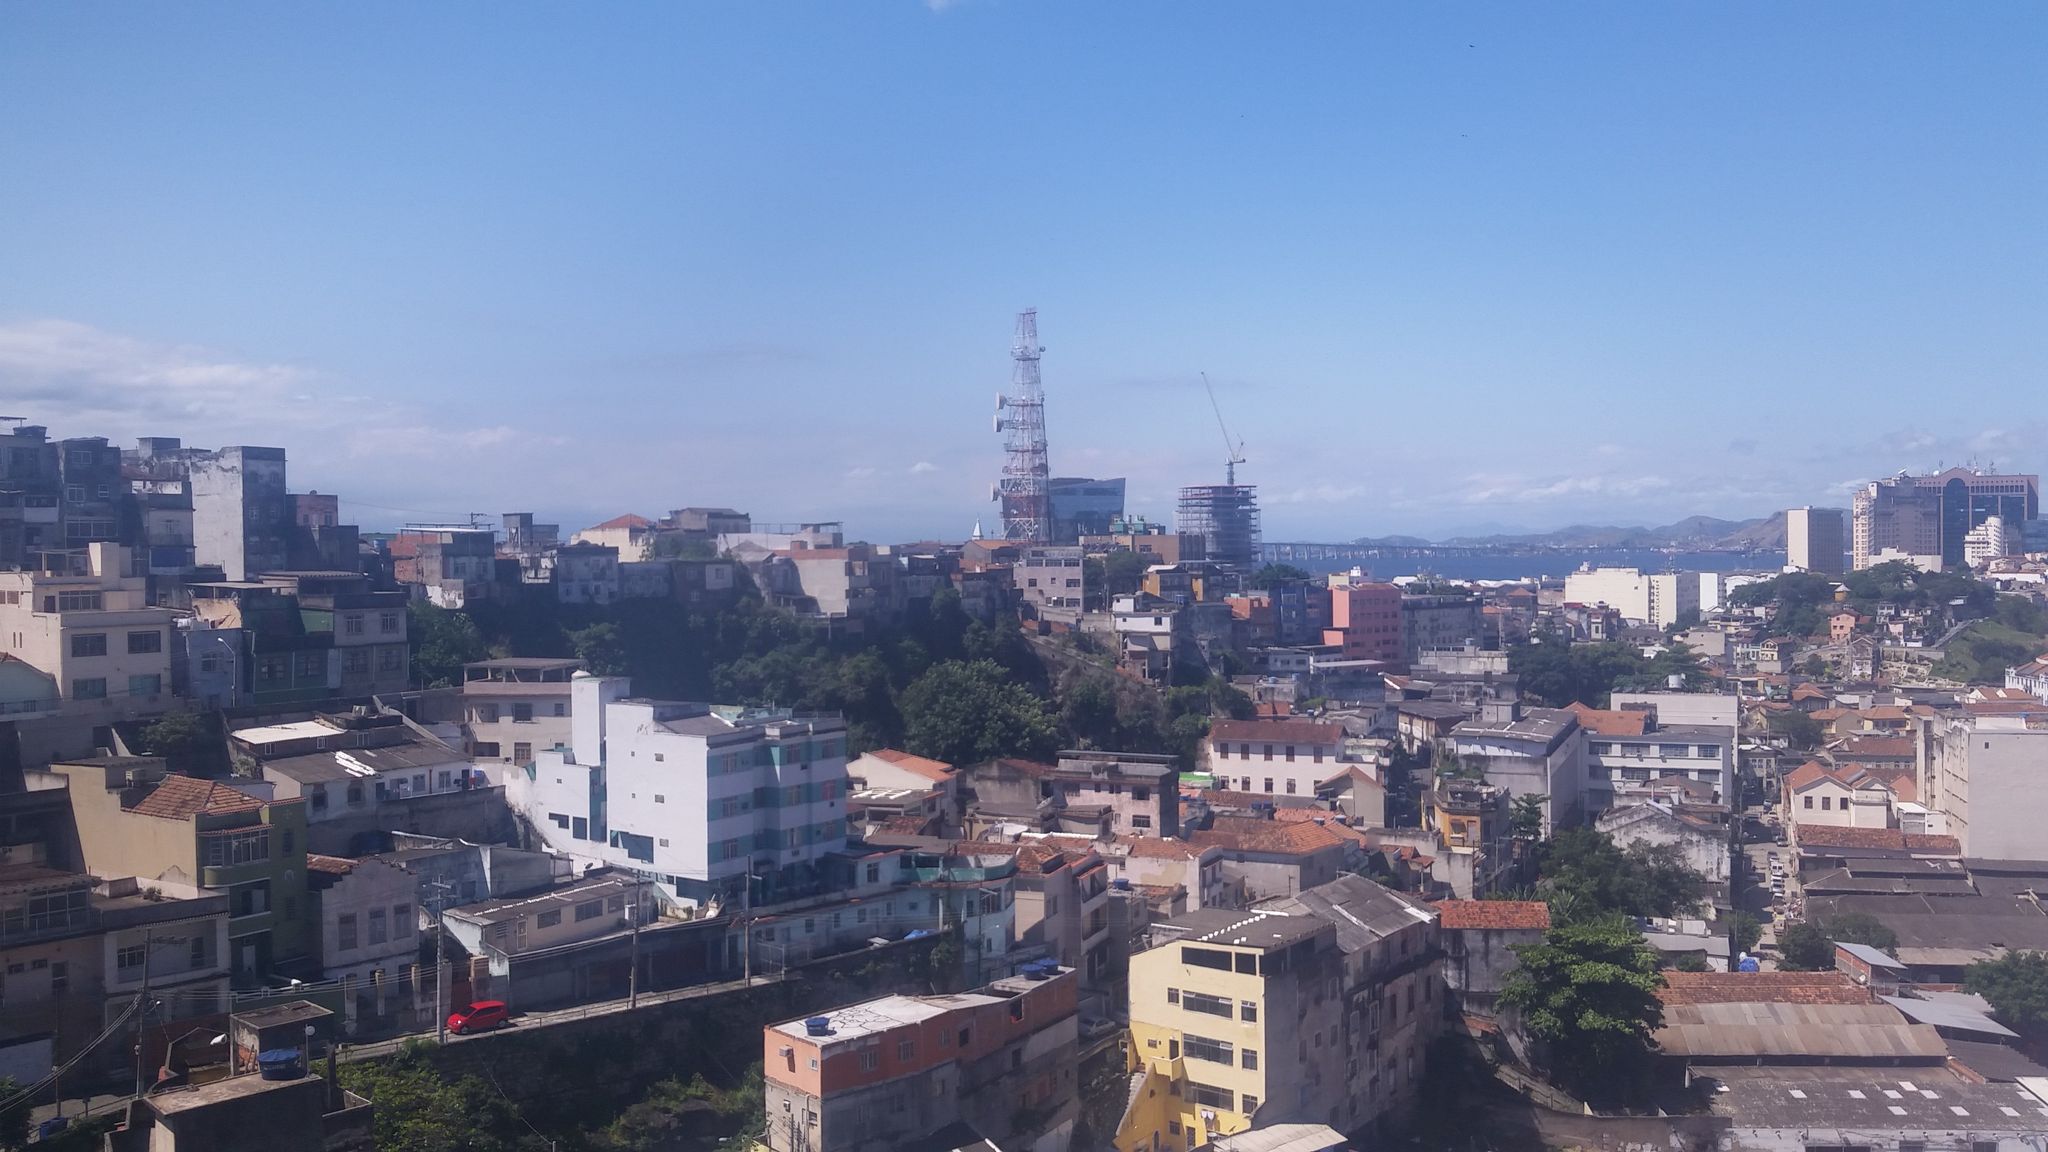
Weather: clear
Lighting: day
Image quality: good
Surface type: walking surface
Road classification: steps, service, footway
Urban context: urban centre
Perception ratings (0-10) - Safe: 3.63, Lively: 4.08, Beautiful: 6.07, Boring: 3.14, Depressing: 6.83, Wealthy: 1.95